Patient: sex M, age 48
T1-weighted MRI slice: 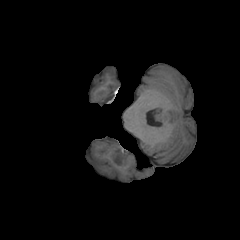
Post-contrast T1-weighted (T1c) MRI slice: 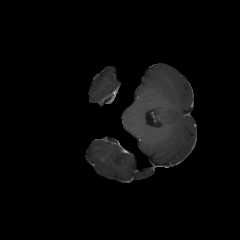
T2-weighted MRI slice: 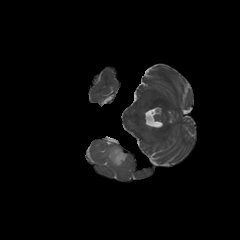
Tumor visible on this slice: yes
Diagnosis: Oligodendroglioma, IDH-mutant, 1p/19q-codeleted
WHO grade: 2